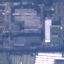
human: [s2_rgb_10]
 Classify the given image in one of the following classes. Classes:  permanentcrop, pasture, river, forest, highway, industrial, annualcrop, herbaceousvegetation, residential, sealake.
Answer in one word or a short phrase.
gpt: Industrial